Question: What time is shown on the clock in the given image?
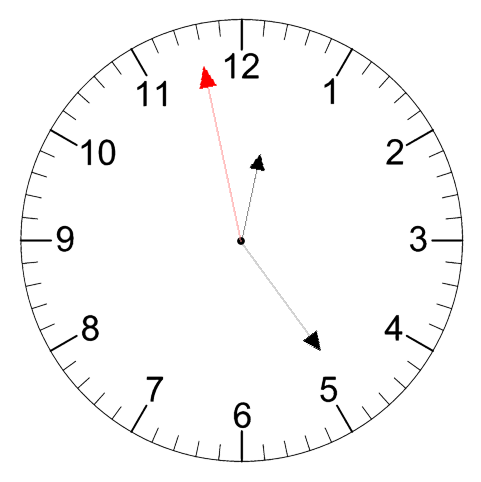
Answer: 12:23:58